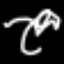
Label: squiggle